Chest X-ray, PA view. Patient: 55 years old, sex F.
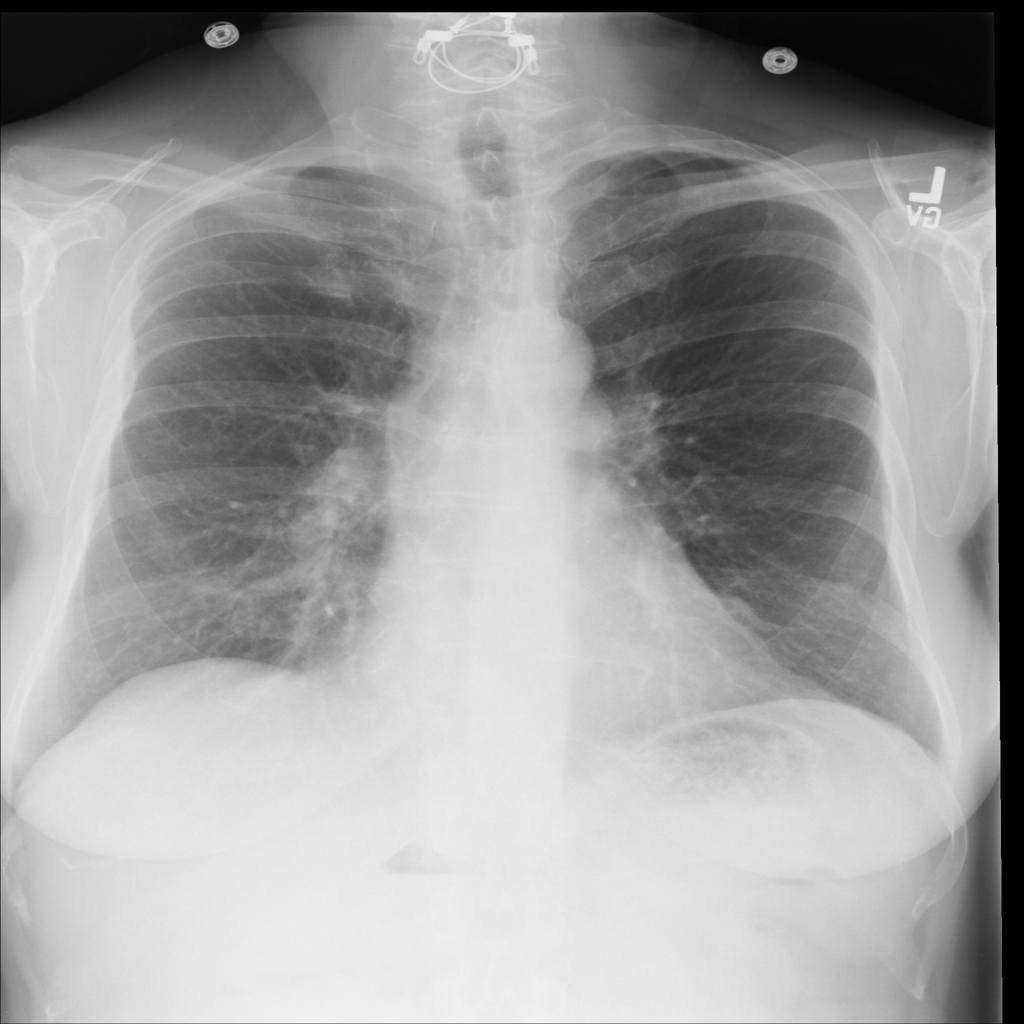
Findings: No Finding